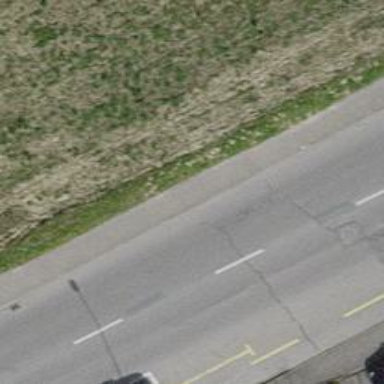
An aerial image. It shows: Tertiary road.